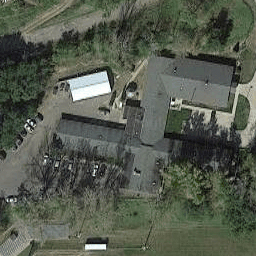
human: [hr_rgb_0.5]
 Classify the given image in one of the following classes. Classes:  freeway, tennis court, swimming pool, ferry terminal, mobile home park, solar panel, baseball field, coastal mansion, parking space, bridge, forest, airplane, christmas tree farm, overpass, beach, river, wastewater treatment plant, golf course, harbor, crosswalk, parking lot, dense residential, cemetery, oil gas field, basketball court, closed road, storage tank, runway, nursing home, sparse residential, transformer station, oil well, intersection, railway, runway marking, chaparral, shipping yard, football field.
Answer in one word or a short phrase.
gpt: nursing home